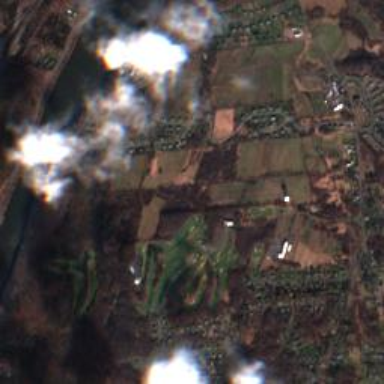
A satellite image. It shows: Golf course surrounded by greenery.